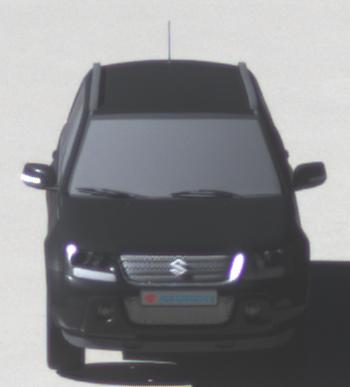
Make: Suzuki
Model: Grand Vitara
Detailed model: Gen. 1 JT
Model produced from: 2009
Model produced until: 2012
Doors: 5
Color: black
Road condition: wet road
Daytime: midday
Contrast: high contrast